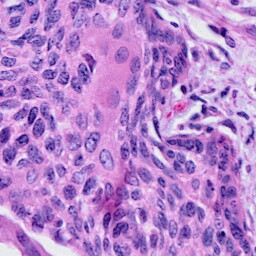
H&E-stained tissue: Cervix